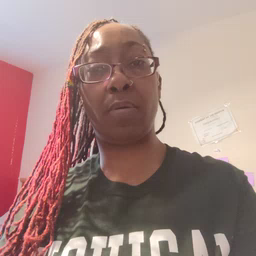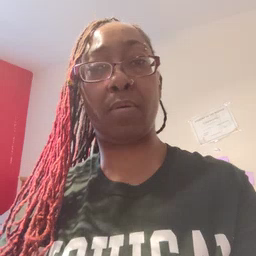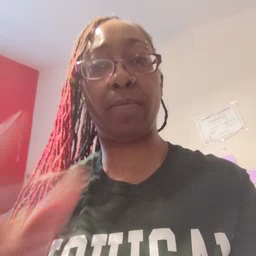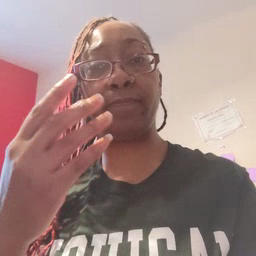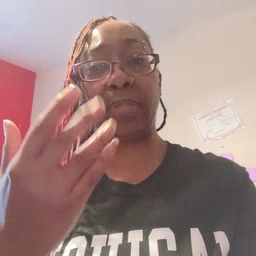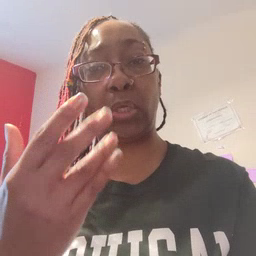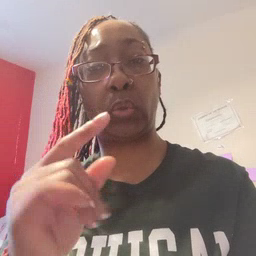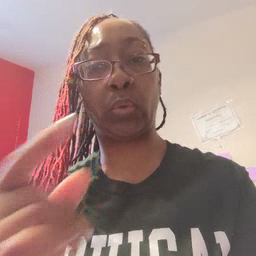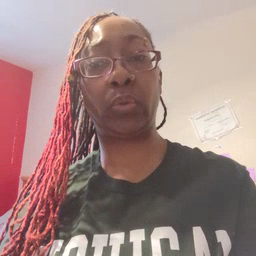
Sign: finger